Question: Just to clarify: this is not a question about sequences or groups of SKActions.
I have 7-20 sprites representing monsters on a 2D game board. I would like them to act one after another. The action can be a move, or move and attack.
- one monster moves, attacks, then the next one, etc. But after a few of them (4-5) the sequence breaks and .
I see that the call stack in xCode seems to grow, and I see multiple calls to processMonsterAI, but it's not a 1 call per monster situation.
In particular I'm interested if I should use NSTimers or Delayed dispatch queue blocks instead of relying on Sprite Kit's completion blocks?
Every turn, my AI has to move monsters on the board:
'''
-(void)processMonsterAI
{
CharacterModelNode* monster = [allMonstersCopy lastObject];
[allMonstersCopy removeLastObject];
AIBase* ai = monster.character.AI;
ai.delegate = self;
ai doAIAction];
}
'''
AI frequently makes decisions to move around the board, which are animated as move from one cell to the next, step by step until the monster is out of moves or destination is reached:
'''
//do recursive movement animation
-(void)recursiveMoveWithCharacter:(CharacterModelNode*)characterModel path:(NSMutableArray*)path
{
//check if we ran out of moves
if(path.count == 0)
{
//notify delegate
[self moveCompleteForCharacter:characterModel];
}else
{
NSNumber* tileIndex = path[0];
CGPoint destination = [MapOfTiles positionForTileAtIndex:tileIndex.intValue];
[path removeObjectAtIndex:0];
[self runAction:[SKAction moveTo:destination duration:1]
completion:^{
characterModel.character.currentMoves = characterModel.character.currentMoves-1;
[self recursiveMoveWithCharacter:characterModel path:path];
}];
}
}
'''
Once the animation completes, the AI is notified that the monster is in a correct position, and attack sequence can be performed:
'''
//once animation is complete, call
-(void)moveComplete
{
if(self.bestTarget)
{
[self.actor attack:self.bestTarget];
}
//notify whoever is the delegate that we are done here and the next AI can do it's magic.
[self finishAction];
}
//AI is done, notify delegate to process next monster
-(void)finishAction
{
NSLog(@"Finished :%@",self.actor.character.name);
[self.actor debugFlashRed];
if([self.delegate respondsToSelector:@selector(didFinishAIAction:)])
{
[self.delegate didFinishAIAction:self];
}
}
'''
Proceed to move/attack with the next monster
'''
//either repeat the process, or terminate if all monsters acted
-(void)didFinishAIAction:(AIBase*)AI
{
if(allMonstersCopy.count==0)
{
//finished with monster turn
[self preventUserInteraction:NO];
[[GameDataManager sharedInstance] processEndTurn];
}else
{
[self processMonsterAI];
}
}
'''
UPDATE:
Here's the call stack, It hits the assertion that finishAction gets called by some AI more than once:

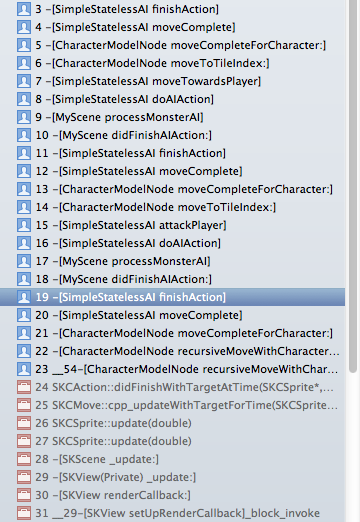
Answer: Does doAIAction possibly go through multiple paths that may call finishAction more then once? That does seem to be a possibility. There isn't really any branching in the code you have shown that would lead to multiple processMonsterAI calls.